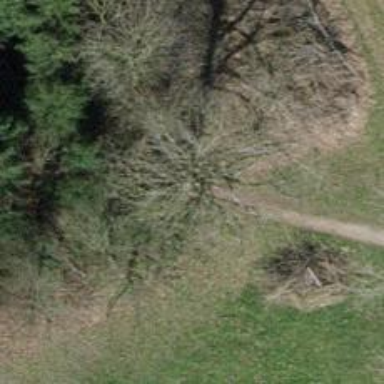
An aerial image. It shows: Gravel path.